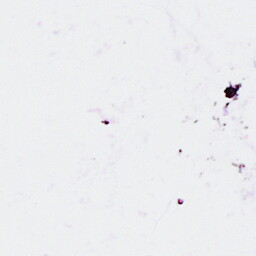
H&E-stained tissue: Breast